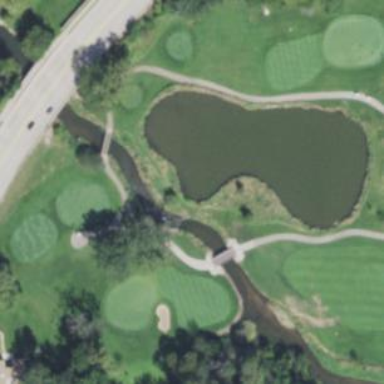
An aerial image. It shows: Water hazard on golf course. The hazard is natural water feature.